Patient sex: M
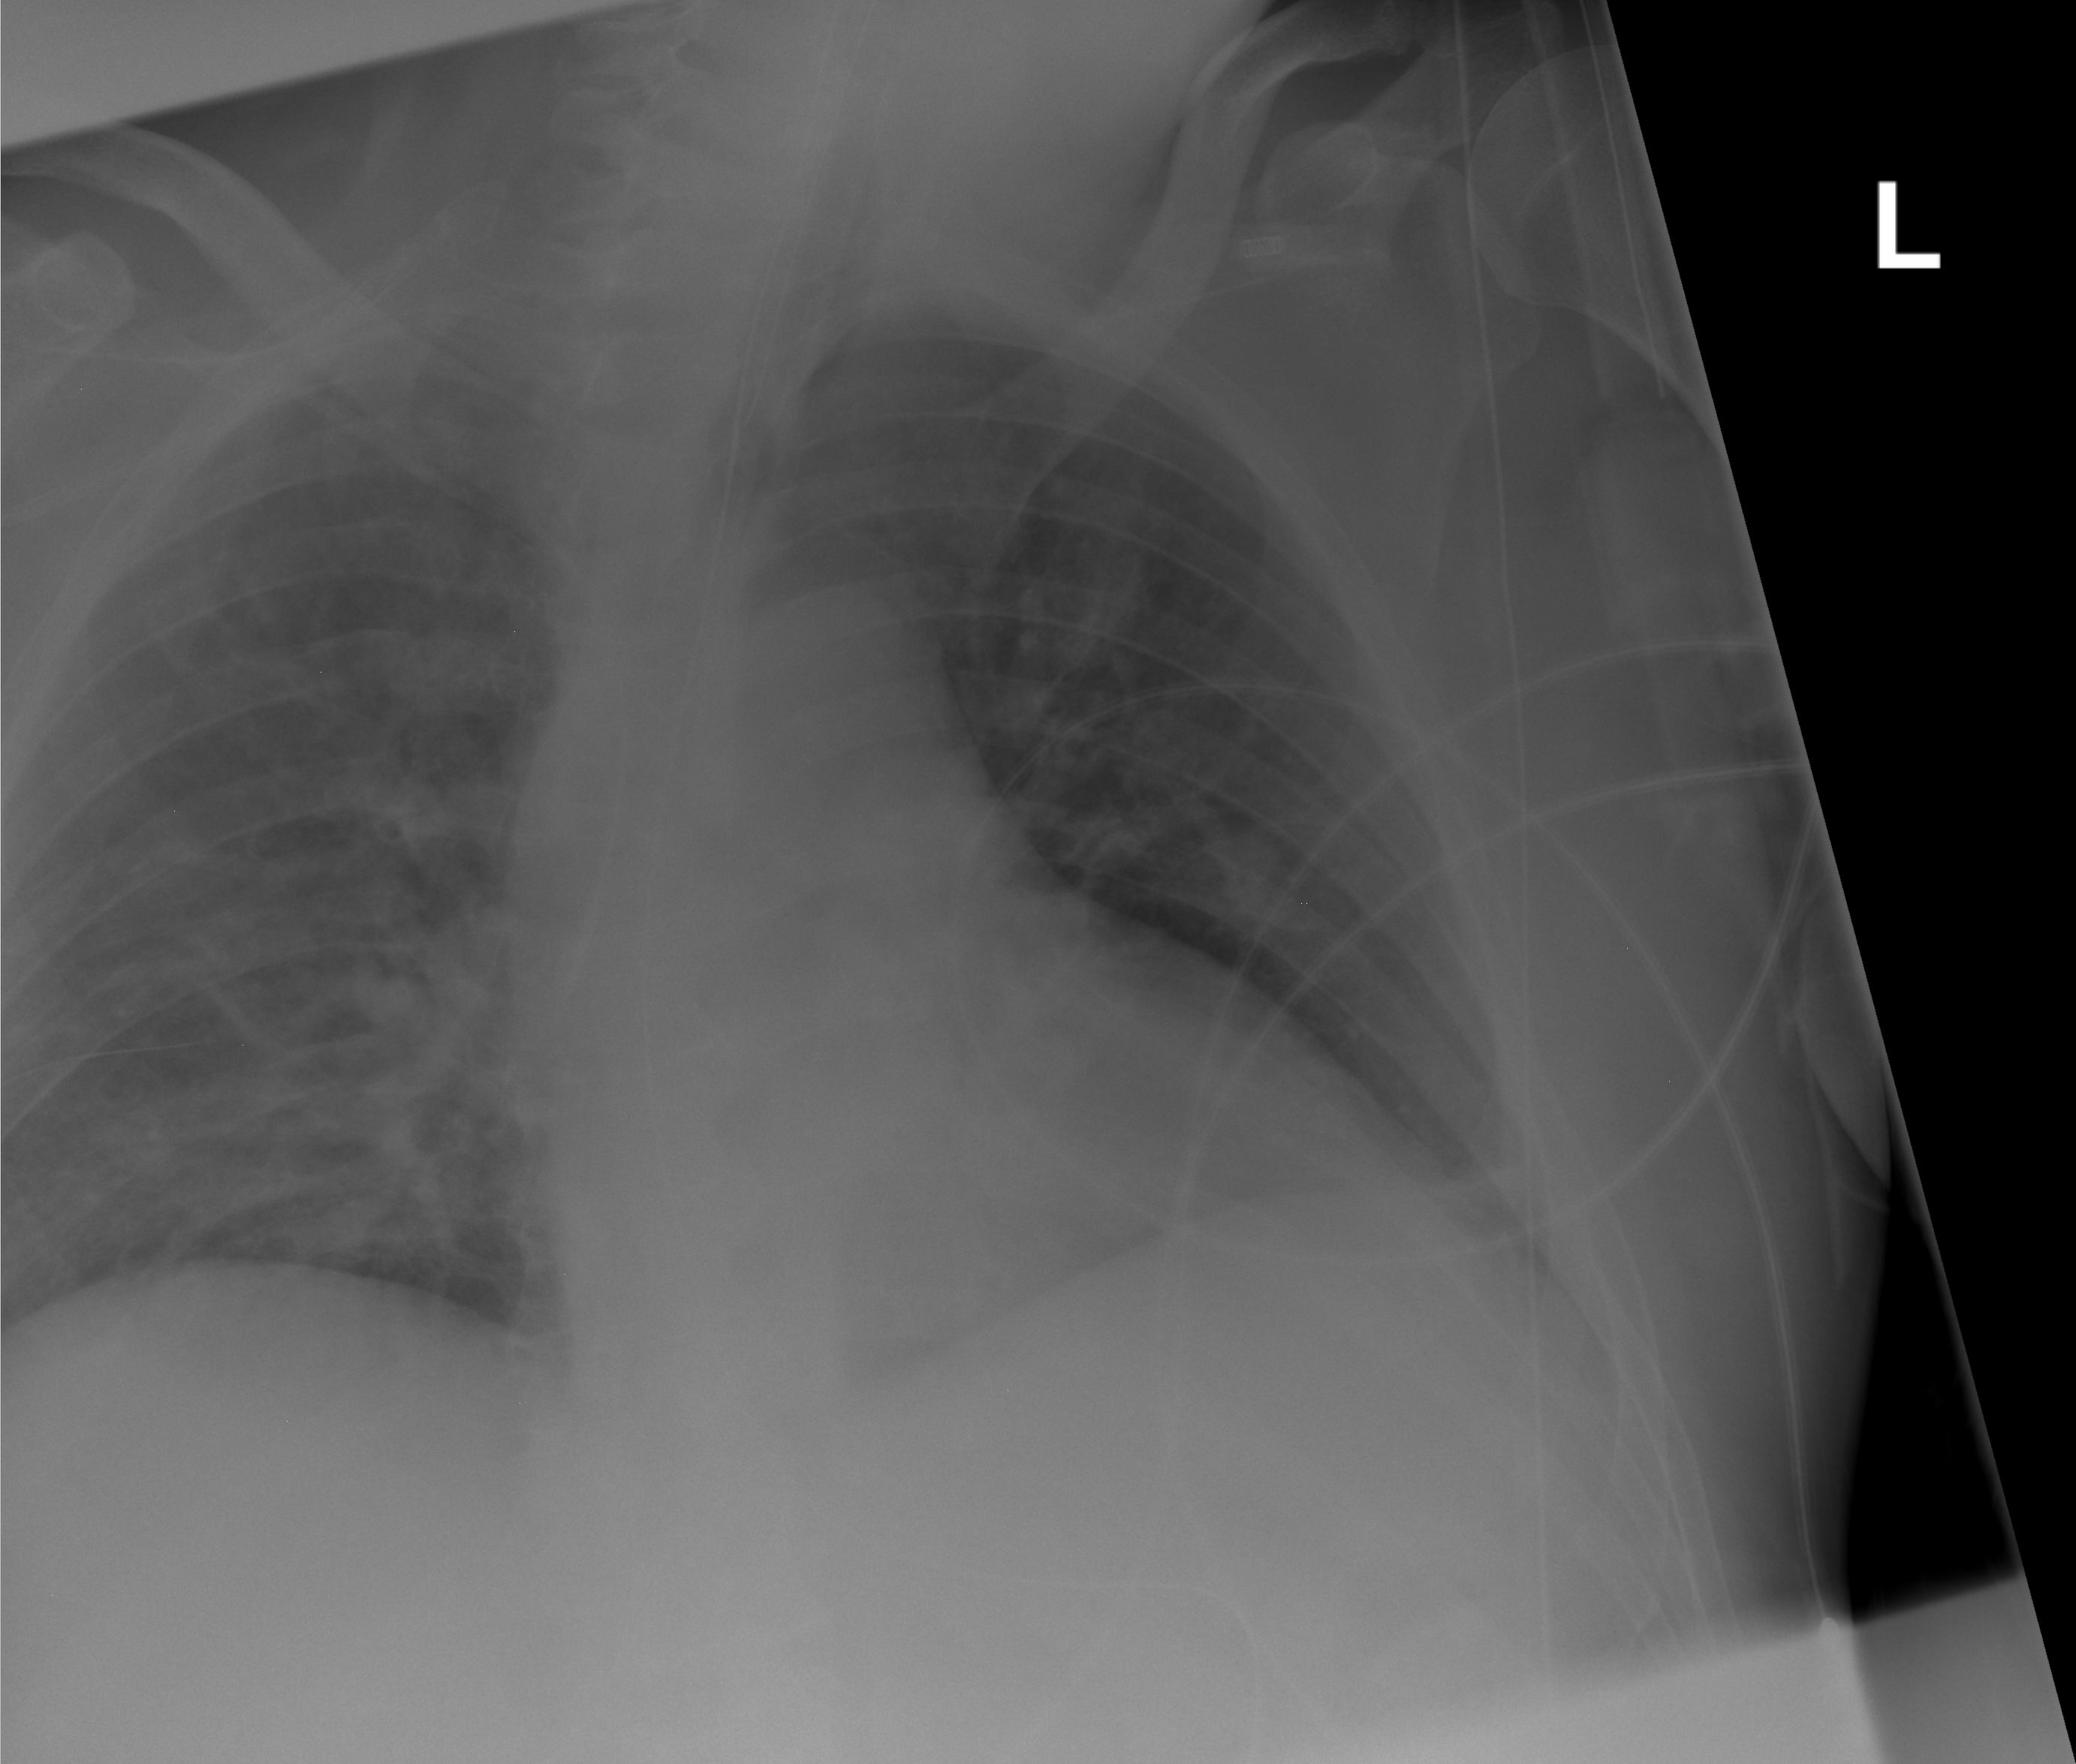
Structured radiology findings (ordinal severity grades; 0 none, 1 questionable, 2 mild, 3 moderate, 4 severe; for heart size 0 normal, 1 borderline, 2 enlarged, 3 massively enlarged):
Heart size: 1
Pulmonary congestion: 0
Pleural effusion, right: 0
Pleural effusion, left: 0
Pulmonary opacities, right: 2
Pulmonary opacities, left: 0
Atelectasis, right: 0
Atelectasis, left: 0